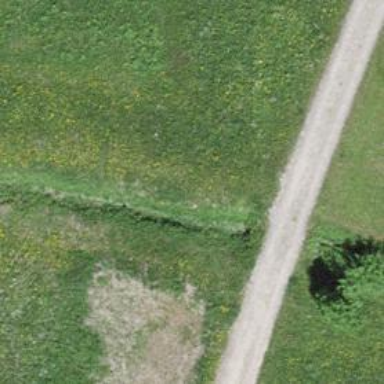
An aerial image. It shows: Culvert tunnel.